Question: I want to draw 2 rectangles that superimpose on one another. One of which I want it a smaller size(A) than the other one (B) so that I can view the one at the back(B).

'''
procedure DrawRectangle(drawDC:HDC;cellBrush:TBrush);
var
gridCellRect, gridCellRect1 :Trect ;
begin
gridCellRect.Top := 75;
gridCellRect.Bottom := 150;
gridCellRect.Left := 192;
gridCellRect.right := 200;
SetBkMode(drawDC, OPAQUE);
cellBrush.color := claqua;
Windows.FillRect(DrawDC, gridCellRect, cellBrush.Handle);
gridCellRect1 := gridCellRect;
// I tried to modify the top position to make it visible
gridCellRect1.Top := gridCellRect -5;
cellBrush.color := clBlack;
Windows.FillRect(DrawDC, gridCellRect, cellBrush.Handle);
end;
'''
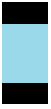
Answer: You've got your colors reversed (you're drawing in the wrong order), your 'gridCellRect.Left' and 'gridCellRect.Right' are far too narrow (8 pixels), and you don't need the call to 'SetBkMode' at all.
In addition, you've got an error in 'gridCellRect - 5' (which won't even compile), and you never try to draw to the rectangle defined in 'gridCellRect1' even if it did. (Your second call to 'FillRect' uses 'gridCellRect' instead of 'gridCellRect1'.)
Here's a corrected version of the code that should get you started:
'''
procedure DrawRectangle(drawDC:HDC;cellBrush:TBrush);
var
gridCellRect, gridCellRect1 :Trect ;
begin
gridCellRect.Top := 75;
gridCellRect.Bottom := 150;
gridCellRect.Left := 125; // Changed left and right to widen
gridCellRect.right := 200;
cellBrush.color := clBlack;
Windows.FillRect(DrawDC, gridCellRect, cellBrush.Handle);
gridCellRect1 := gridCellRect;
gridCellRect1.Top := gridCellRect.Top + 5;
gridCellRect1.Bottom := gridCellRect.Bottom - 5;
cellBrush.color := clAqua;
Windows.FillRect(DrawDC, gridCellRect1, cellBrush.Handle);
end;
'''
Tested with
'''
procedure TForm1.FormPaint(Sender: TObject);
begin
DrawRectangle(Canvas.Handle, Canvas.Brush);
end;
'''